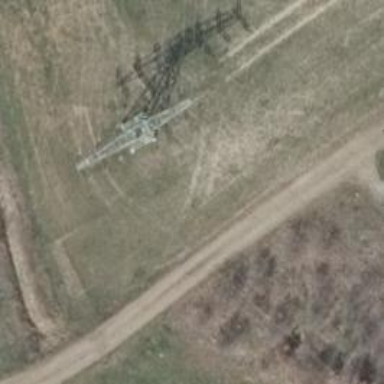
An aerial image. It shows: Power tower.